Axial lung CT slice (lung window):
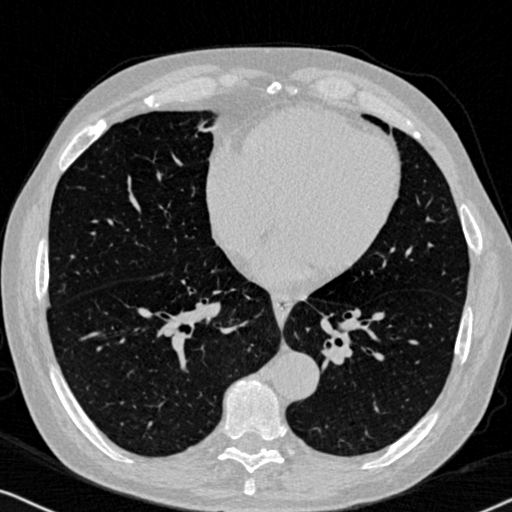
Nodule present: no